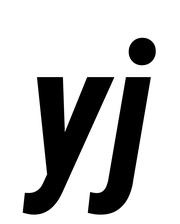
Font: Roboto-Italic_Condensed_Bold_Italic